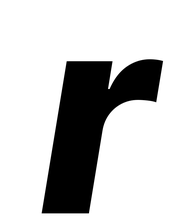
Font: Inter-Italic_ExtraBold_Italic